Interaction volume radius: 5 \u00c5
Interaction volume height: 45 \u00c5
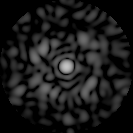
Disorder parameter: 0.8082